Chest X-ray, AP view. Patient: 45 years old, sex F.
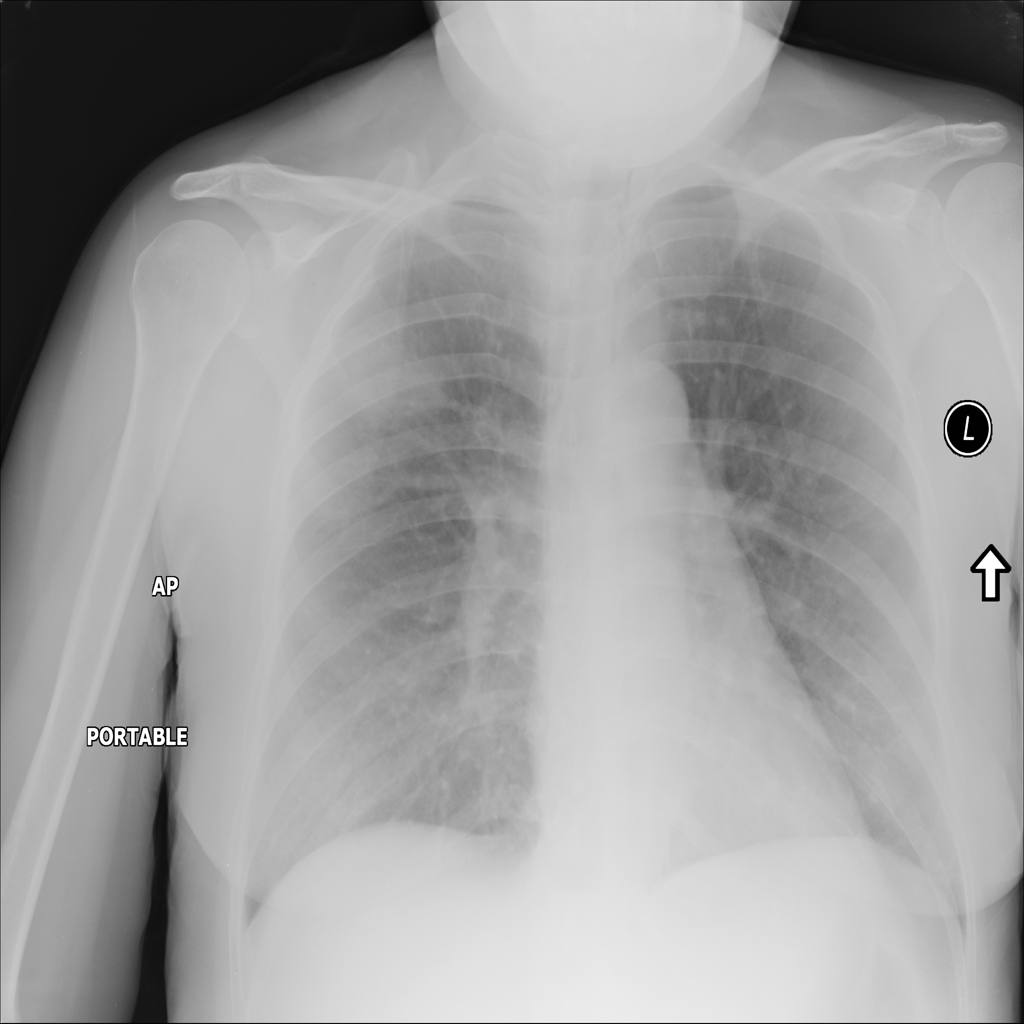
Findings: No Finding